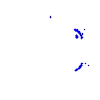
Particle: pion